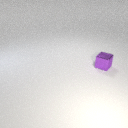
small purple metal cube